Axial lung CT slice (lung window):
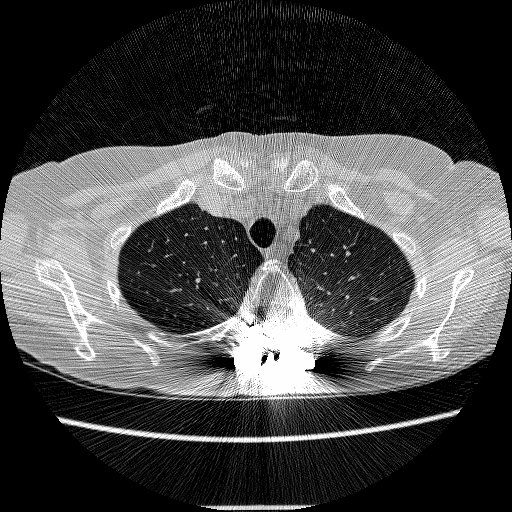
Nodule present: no